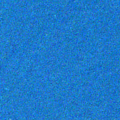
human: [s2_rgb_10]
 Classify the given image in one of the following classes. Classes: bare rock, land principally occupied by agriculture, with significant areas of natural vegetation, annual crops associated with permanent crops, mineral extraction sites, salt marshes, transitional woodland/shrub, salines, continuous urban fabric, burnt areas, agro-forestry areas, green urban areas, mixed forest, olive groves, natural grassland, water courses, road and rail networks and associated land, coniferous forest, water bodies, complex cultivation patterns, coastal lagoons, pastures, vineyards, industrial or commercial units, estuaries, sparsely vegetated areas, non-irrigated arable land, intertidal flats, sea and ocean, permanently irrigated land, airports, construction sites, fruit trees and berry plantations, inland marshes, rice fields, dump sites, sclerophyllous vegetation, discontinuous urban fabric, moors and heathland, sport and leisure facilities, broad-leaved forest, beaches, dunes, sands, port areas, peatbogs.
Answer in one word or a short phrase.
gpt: sea and ocean